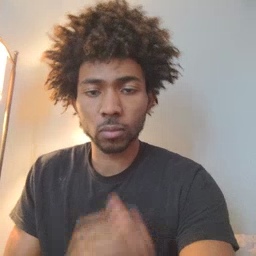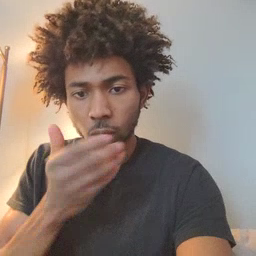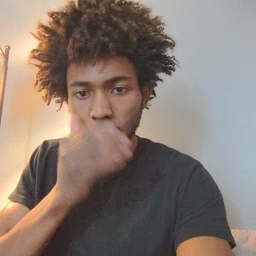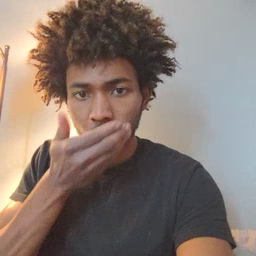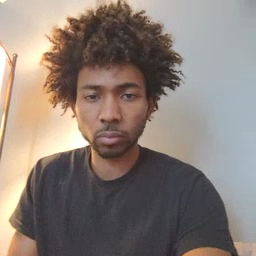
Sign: cereal